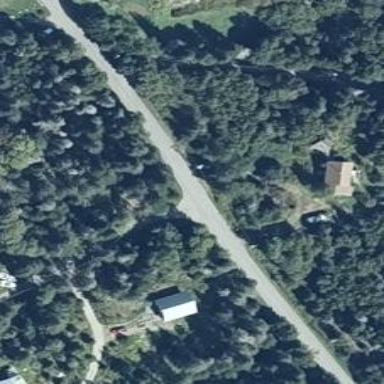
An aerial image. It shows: Residential road.